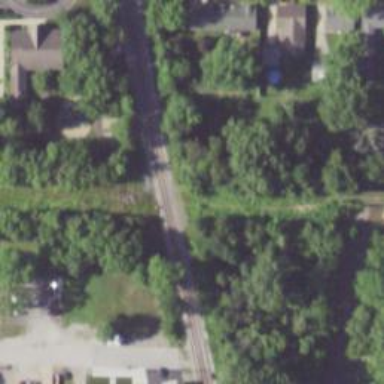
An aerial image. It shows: Railway crossing.